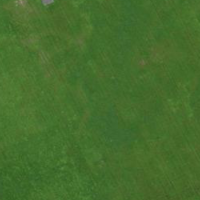
EUNIS habitat code: 57
Species observed at this site:
Tussilago farfara